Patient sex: M
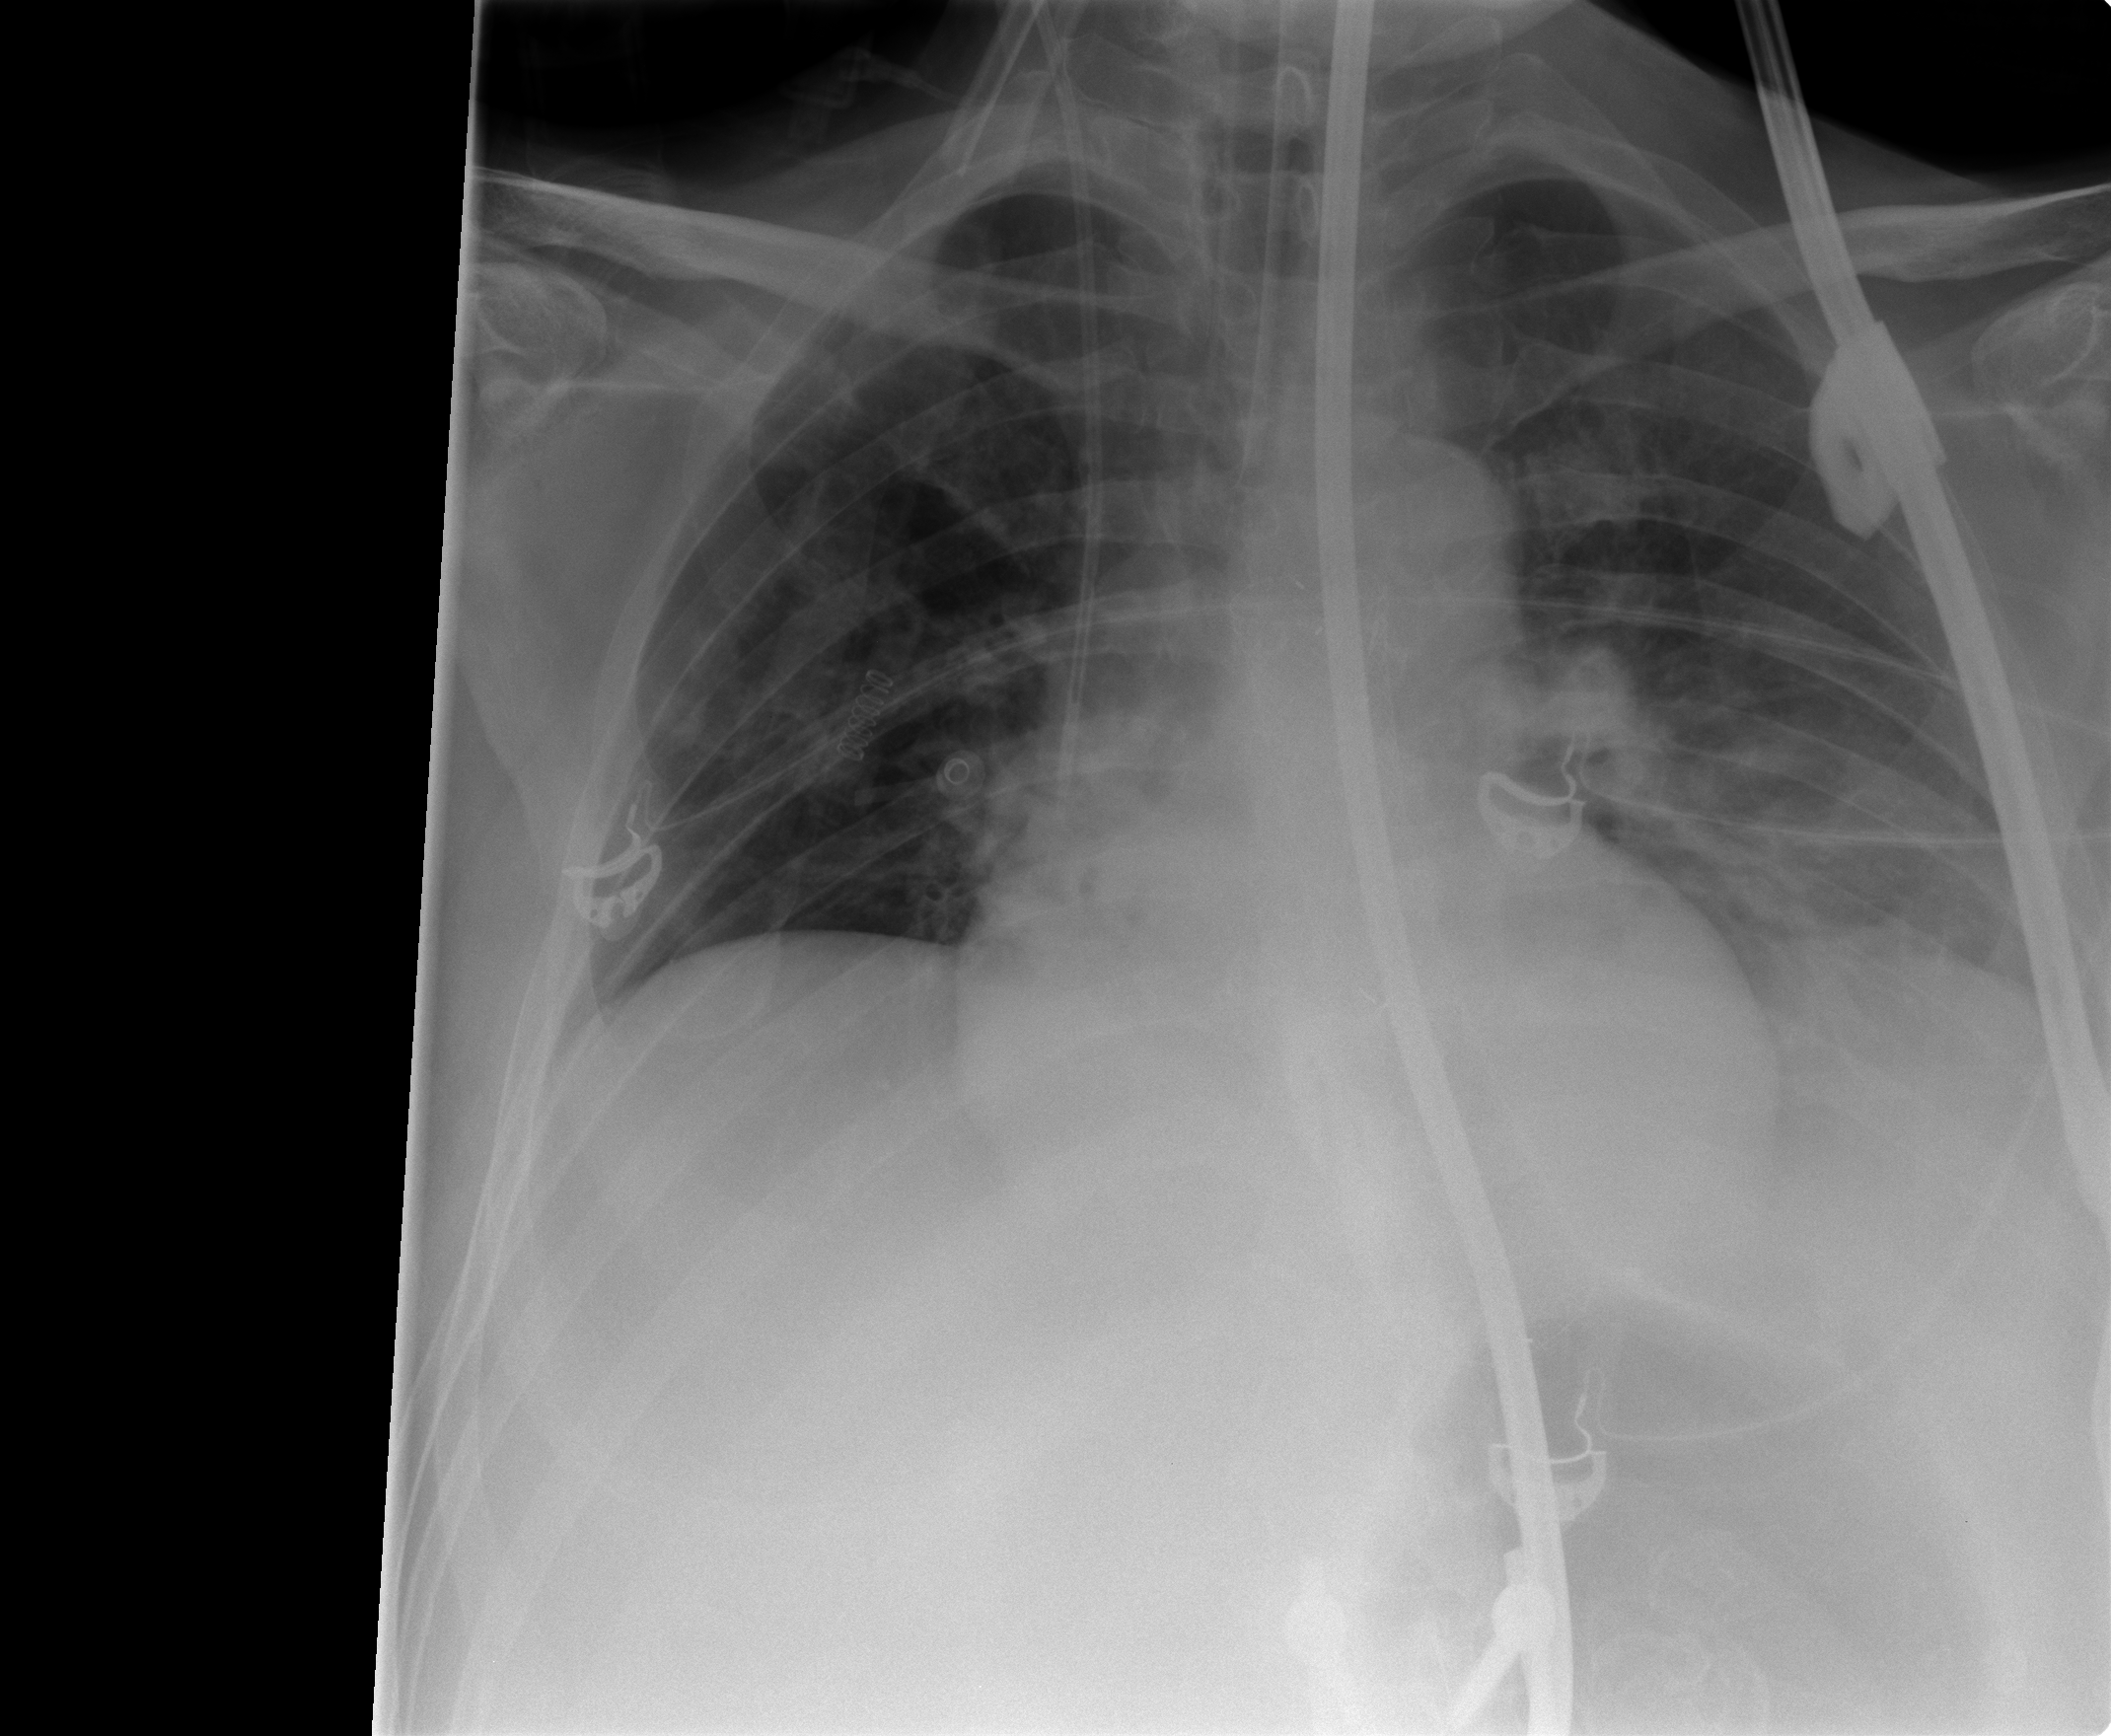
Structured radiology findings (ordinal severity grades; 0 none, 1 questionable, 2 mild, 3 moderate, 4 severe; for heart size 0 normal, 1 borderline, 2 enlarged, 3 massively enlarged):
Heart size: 0
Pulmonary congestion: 0
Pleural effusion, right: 0
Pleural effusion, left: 0
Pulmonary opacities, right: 0
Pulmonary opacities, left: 0
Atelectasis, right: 0
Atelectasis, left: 1